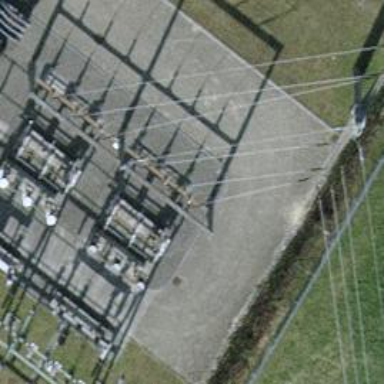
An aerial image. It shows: Power line is depicted.